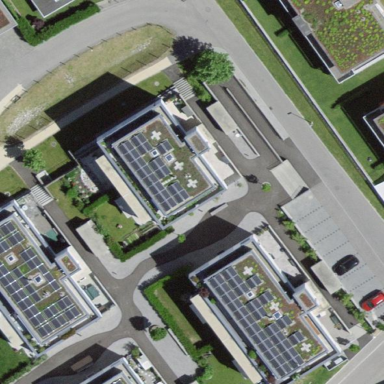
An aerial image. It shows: Apartment building with solar photovoltaic generator on its flat roof.